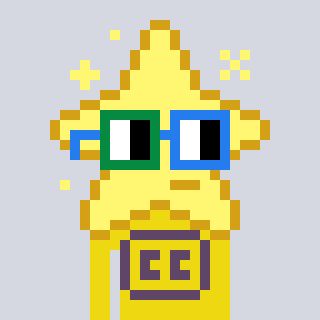
a pixel art character with square green and blue glasses, a star-shaped head and a yellow-colored body on a cool background